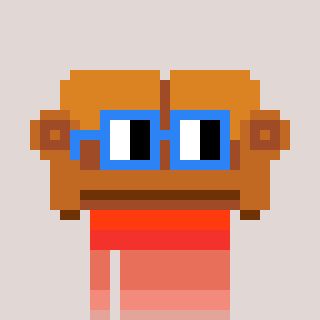
a pixel art character with square blue glasses, a couch-shaped head and a bege-colored body on a warm background